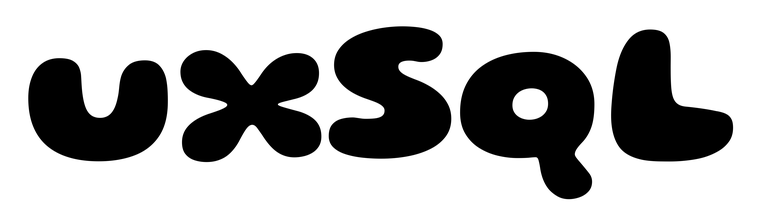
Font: Gluten_ExtraBold